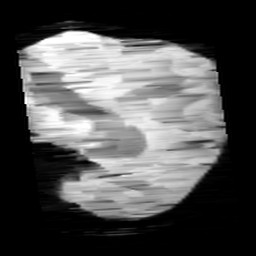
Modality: minIP
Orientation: sagittal
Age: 9
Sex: male
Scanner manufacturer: siemens
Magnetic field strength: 3 T
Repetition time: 0.027 s
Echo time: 0.02 s